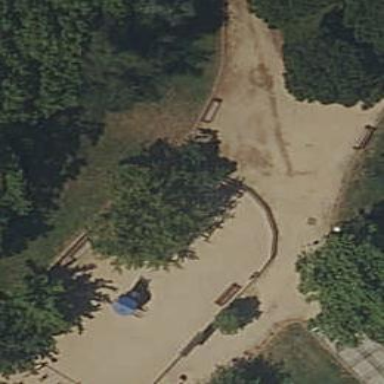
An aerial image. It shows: Playground area for leisure land.